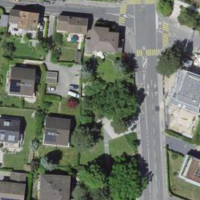
EUNIS habitat code: 55
Species observed at this site:
Sorbus aucuparia
Pterocarya fraxinifolia
Fagus sylvatica